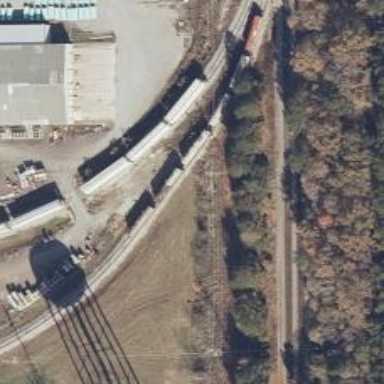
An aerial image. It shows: Rail spur service.